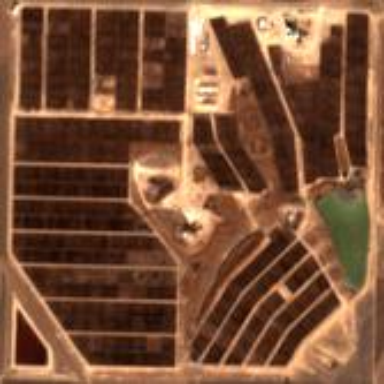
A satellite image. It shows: Feedlot in farmyard.